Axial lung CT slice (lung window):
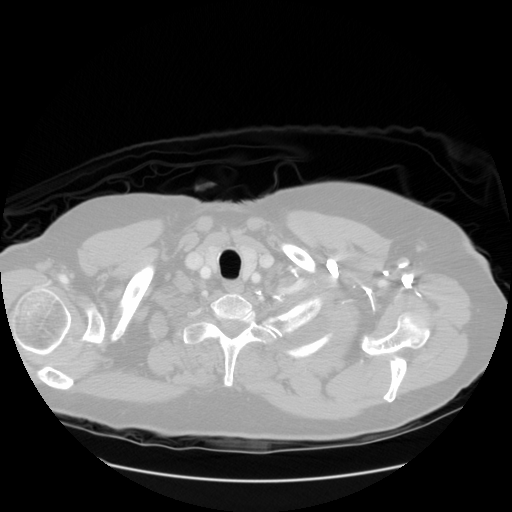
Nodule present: no